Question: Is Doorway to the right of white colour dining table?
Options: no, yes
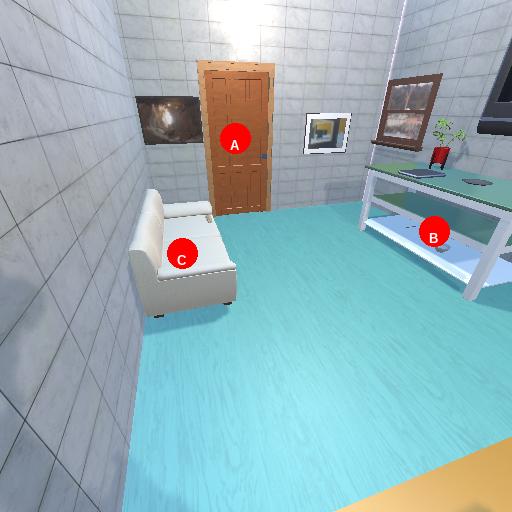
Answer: no